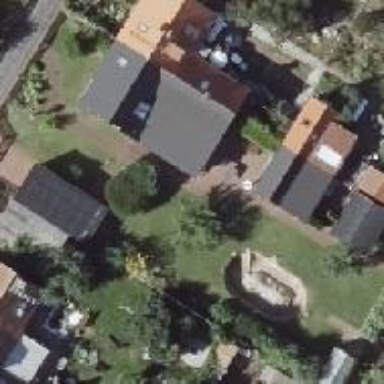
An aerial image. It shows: Semi-detached house with gabled roof.